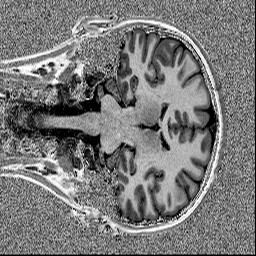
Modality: MP2RAGE
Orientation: coronal
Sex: female